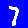
Digit: 7